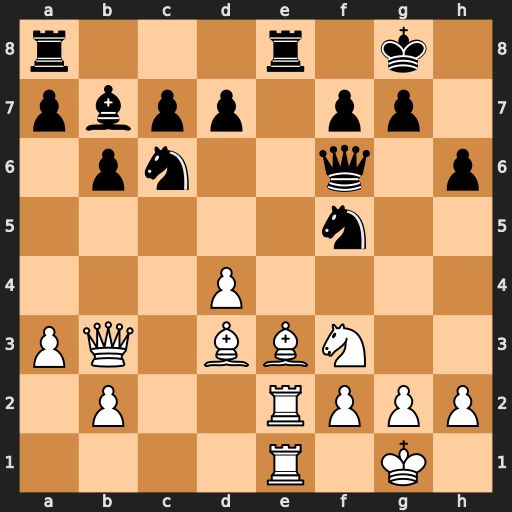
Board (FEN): r3r1k1/pbpp1pp1/1pn2q1p/5n2/3P4/PQ1BBN2/1P2RPPP/4R1K1
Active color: w
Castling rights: -
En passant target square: -
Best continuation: Bg5 Rxe2 Bxf6